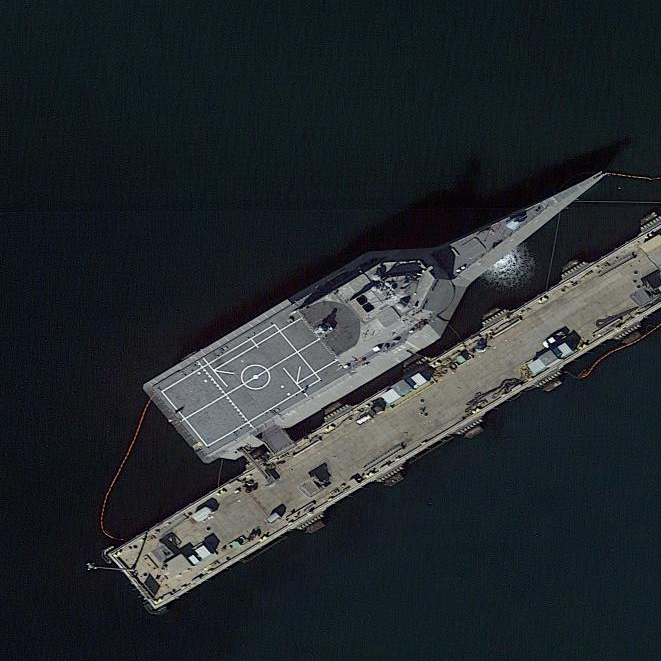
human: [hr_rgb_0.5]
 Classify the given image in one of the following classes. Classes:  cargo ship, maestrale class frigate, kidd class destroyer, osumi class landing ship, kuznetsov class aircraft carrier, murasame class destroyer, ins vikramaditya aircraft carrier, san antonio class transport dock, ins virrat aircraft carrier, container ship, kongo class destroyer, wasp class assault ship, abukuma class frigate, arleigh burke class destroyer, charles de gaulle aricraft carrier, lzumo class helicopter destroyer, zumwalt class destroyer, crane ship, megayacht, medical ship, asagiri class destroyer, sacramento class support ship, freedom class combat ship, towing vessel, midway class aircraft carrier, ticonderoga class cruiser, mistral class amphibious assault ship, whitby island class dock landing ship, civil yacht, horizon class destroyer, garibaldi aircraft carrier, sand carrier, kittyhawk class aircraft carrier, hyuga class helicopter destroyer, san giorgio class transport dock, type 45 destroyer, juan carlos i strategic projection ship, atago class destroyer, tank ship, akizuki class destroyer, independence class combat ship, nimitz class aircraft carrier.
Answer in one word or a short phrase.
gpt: Independence class combat ship